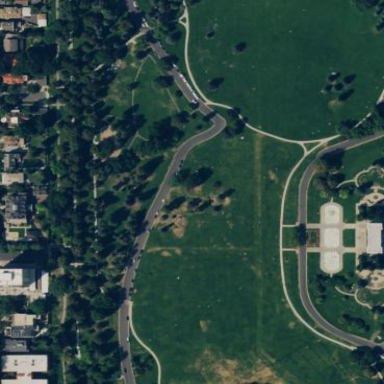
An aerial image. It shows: Park.